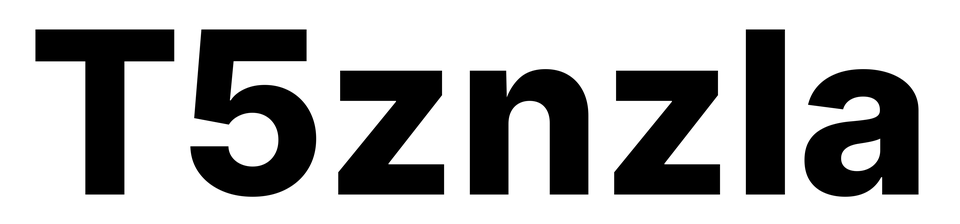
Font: Inter_ExtraBold